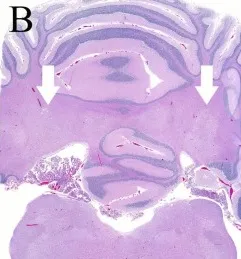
(B) Brain, dog. Subgross photomicrograph of the cerebellum and medulla. Multifocal regions of pallor are present at the level of the lateral, interposital, and fastigial nuclei (white arrows), corresponding with the MRI. H&E stain. High magnification photomicrograph of the cerebellum within a pale region denoted by the arrows in (B). Note the myelin vacuolation (white arrows) and axonal swelling (spheroid, black arrow). There are increased numbers of glial cells in this region, including microglia and astroglia, which are multifocally undergoing cytoplasmic swelling. H&E stain; 400 x magnification; bar = 20 mum.
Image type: pathology (h&e)